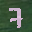
Label: 7